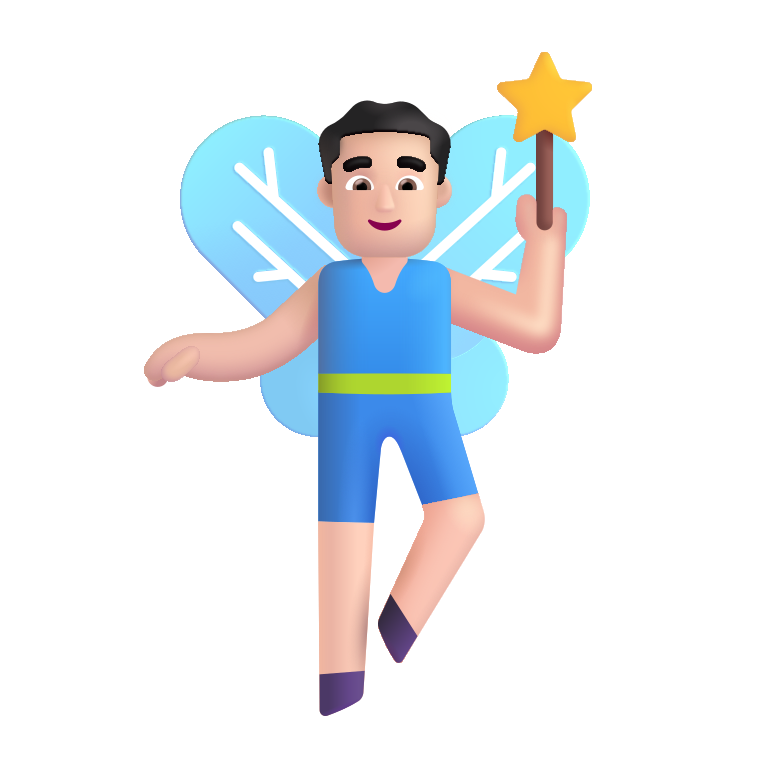
man fairy color light